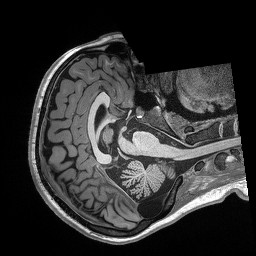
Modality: T1w
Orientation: axial